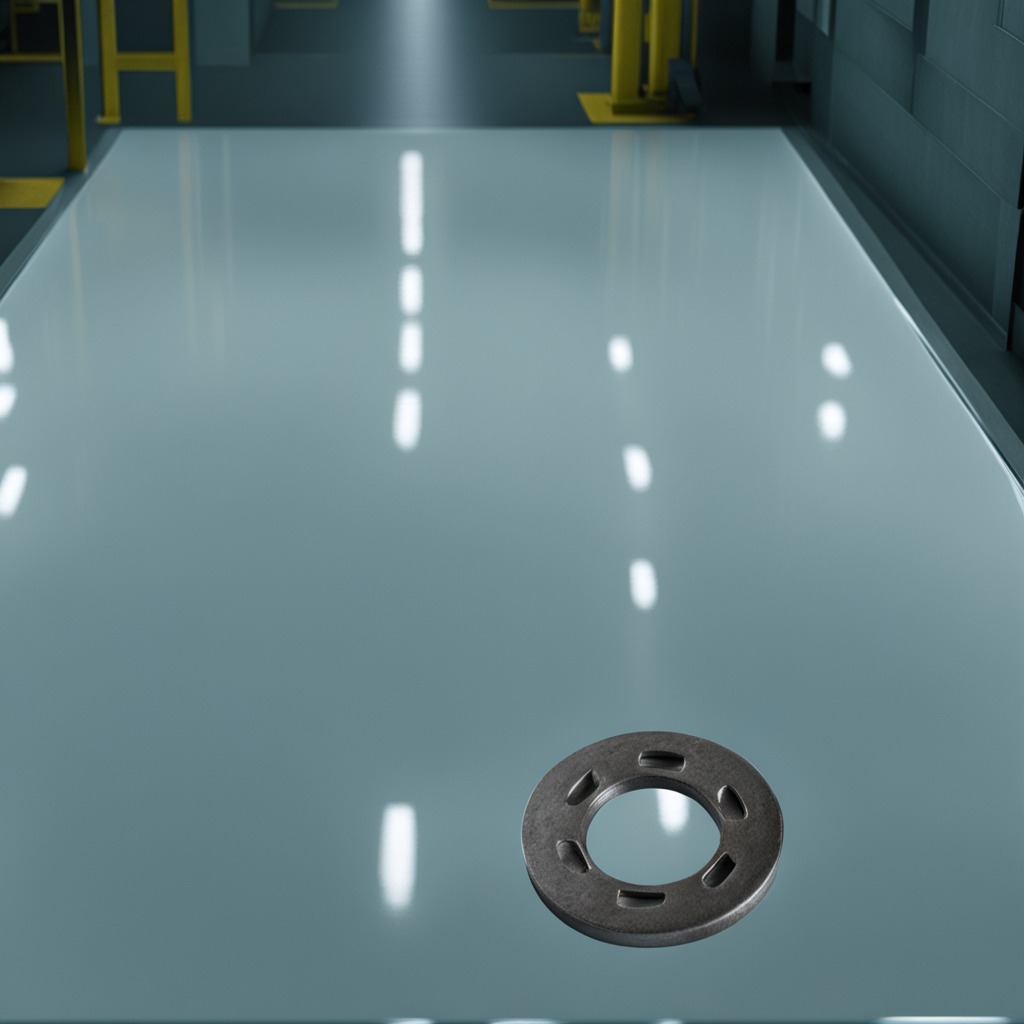
A flat metal washer is lying on a high-gloss table in a ship maintenance bay industrial lighting.